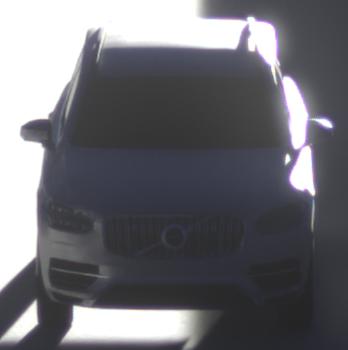
Make: Volvo
Model: XC90 B5
Detailed model: XC90 (L)
Model produced from: 2019/08
Model produced until: 2020/04
Doors: 5
Color: white
Road condition: dry road
Daytime: sunrise or sunset
Contrast: high contrast